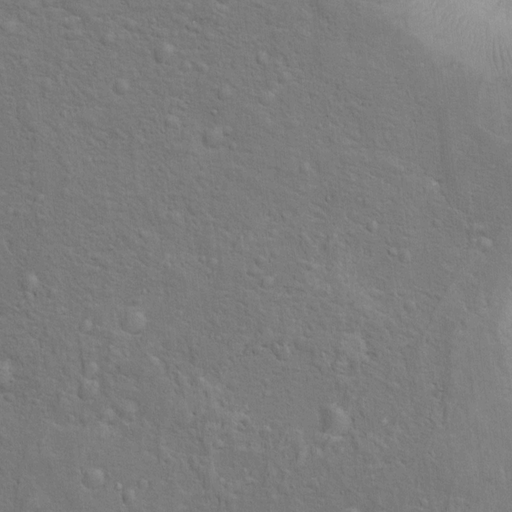
Objects detected: cone